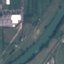
Land use / land cover: River